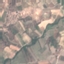
Land use / land cover: PermanentCrop